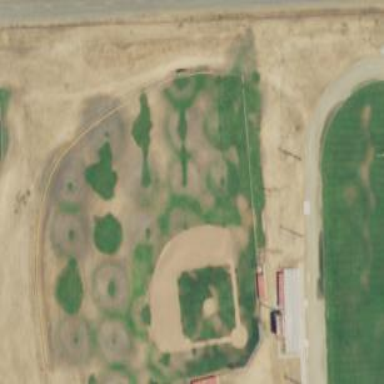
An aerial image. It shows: Baseball pitch for leisure land activities.